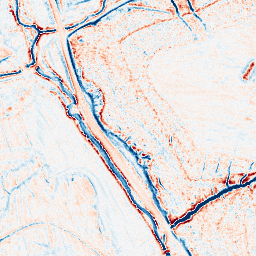
Category: edge_preserving
Decomposition family: anisotropic_diffusion
Decomposition parameters: iterations: 20
kappa: 10
gamma: 0.1
Upsampling method: sinc_hamming
Upsampling parameters: scale: 2
kernel_size: 16
Upsampling scale: 2